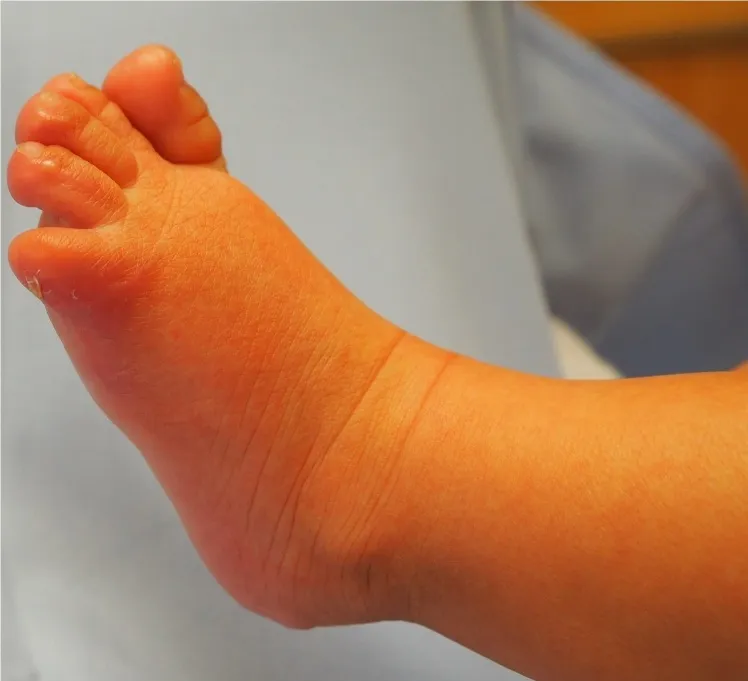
Lateral foot margin three months after burn. Lateralization of the toenail and complete re-epithelialization.
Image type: medical_photograph (skin_photograph)